Field crop: tomato
Growth stage: 1
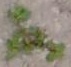
Species: portulaca